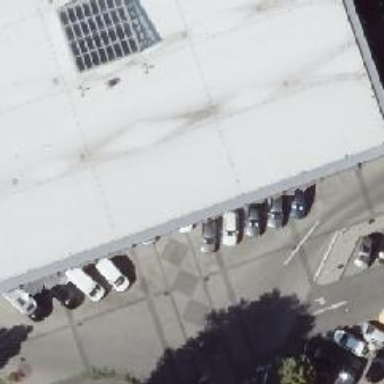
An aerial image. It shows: Car shop.